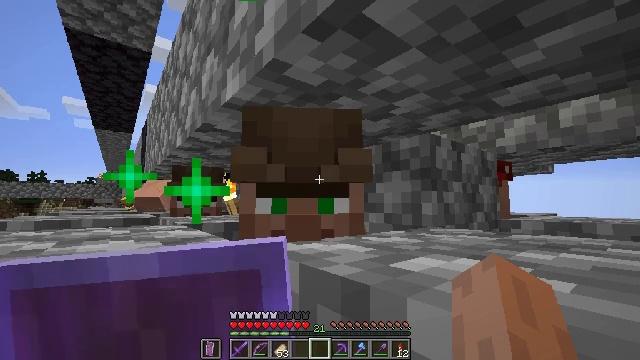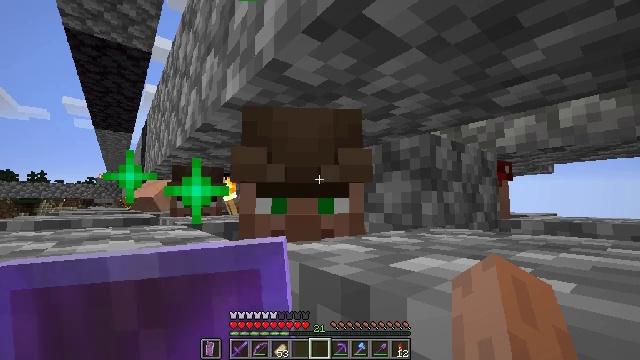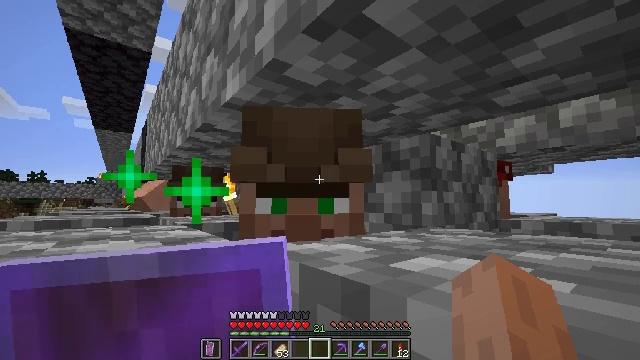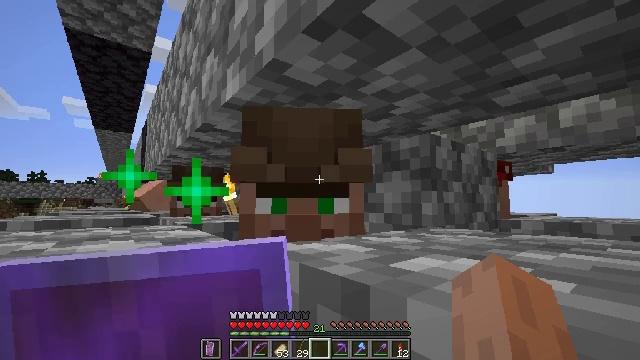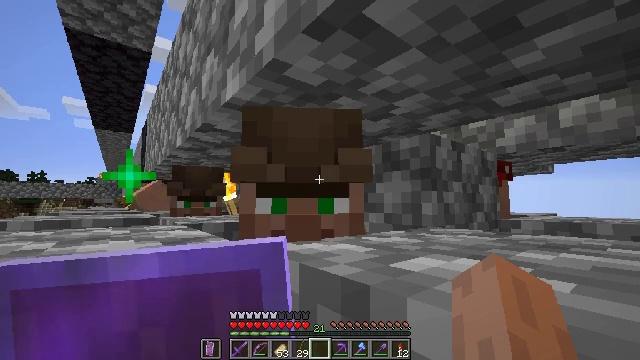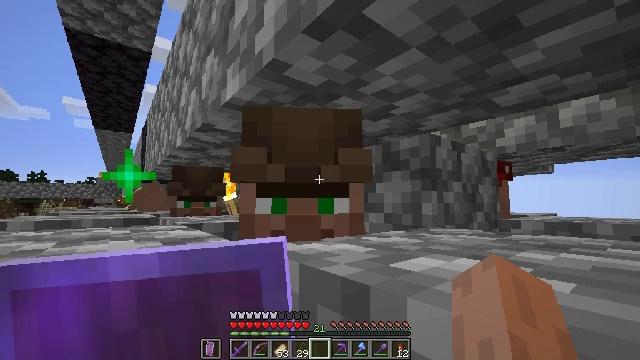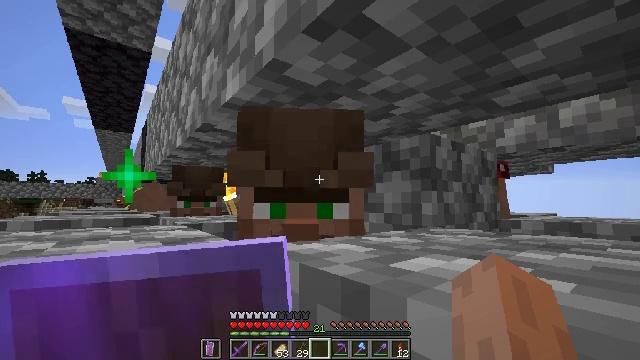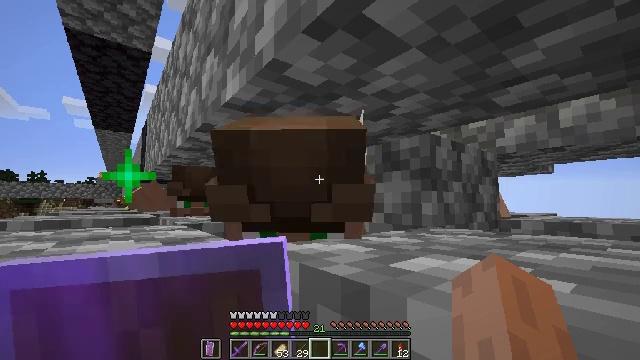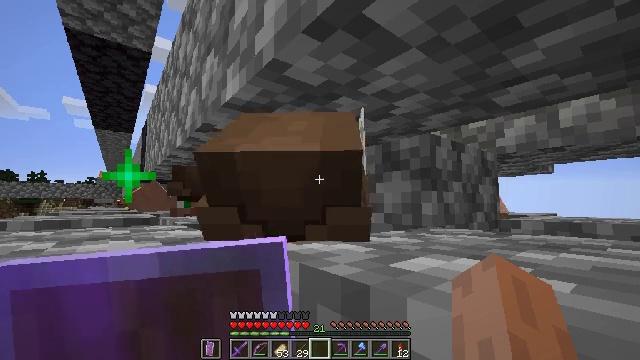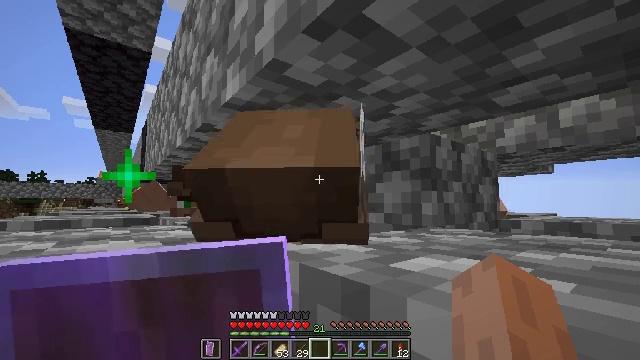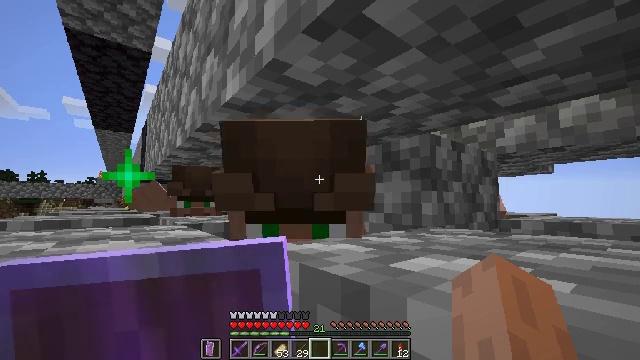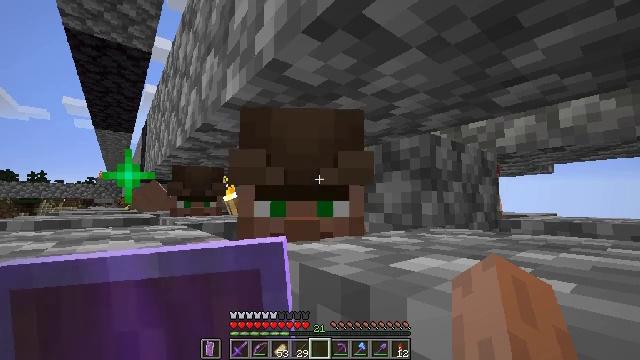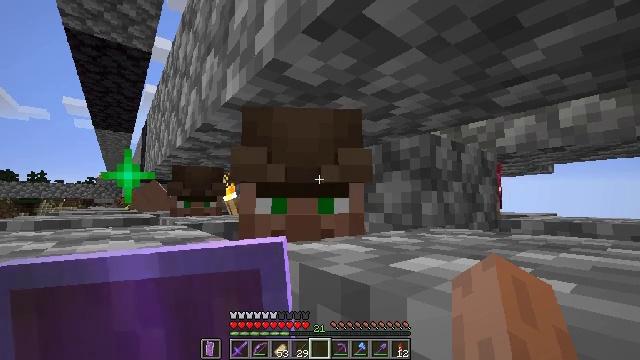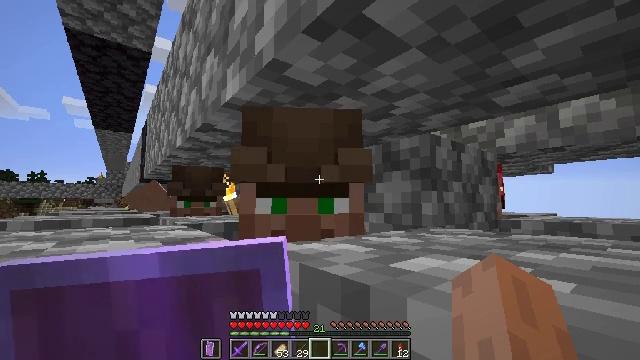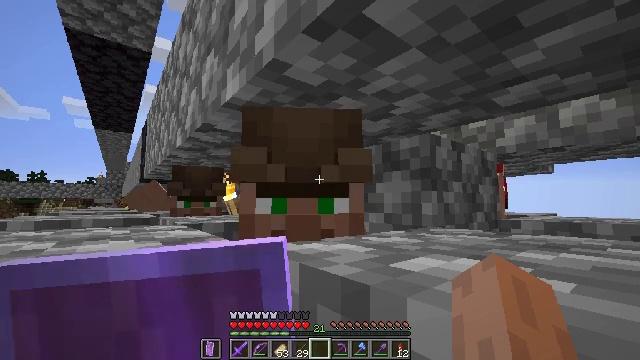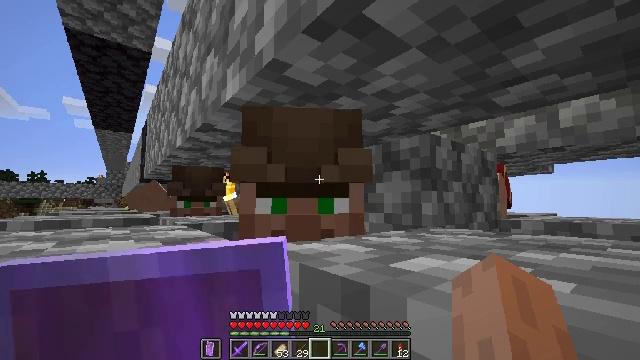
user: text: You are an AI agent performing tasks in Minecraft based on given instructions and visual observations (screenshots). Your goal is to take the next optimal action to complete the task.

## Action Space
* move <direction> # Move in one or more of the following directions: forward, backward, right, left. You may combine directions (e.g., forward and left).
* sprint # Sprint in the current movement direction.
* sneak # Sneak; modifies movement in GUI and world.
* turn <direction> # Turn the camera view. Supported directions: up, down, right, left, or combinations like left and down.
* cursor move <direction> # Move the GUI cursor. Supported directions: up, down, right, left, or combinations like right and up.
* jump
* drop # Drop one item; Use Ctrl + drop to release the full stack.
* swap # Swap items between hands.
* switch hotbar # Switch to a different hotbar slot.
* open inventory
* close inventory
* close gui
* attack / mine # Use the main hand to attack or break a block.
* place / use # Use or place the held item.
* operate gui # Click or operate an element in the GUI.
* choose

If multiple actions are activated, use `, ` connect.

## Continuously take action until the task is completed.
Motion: motion action
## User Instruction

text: Drop wheat seeds.
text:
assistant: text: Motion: no_op
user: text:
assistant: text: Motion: no_op
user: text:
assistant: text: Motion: no_op
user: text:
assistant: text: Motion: no_op
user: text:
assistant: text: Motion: no_op
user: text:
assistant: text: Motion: no_op
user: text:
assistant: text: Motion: no_op
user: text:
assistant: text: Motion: no_op
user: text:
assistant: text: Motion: no_op
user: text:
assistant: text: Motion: no_op
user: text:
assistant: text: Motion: no_op
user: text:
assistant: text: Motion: no_op
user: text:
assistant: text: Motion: no_op
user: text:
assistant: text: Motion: no_op
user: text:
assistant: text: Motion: no_op
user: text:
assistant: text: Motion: no_op
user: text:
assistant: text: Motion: no_op
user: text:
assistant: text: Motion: no_op
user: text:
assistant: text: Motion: no_op
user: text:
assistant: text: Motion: no_op
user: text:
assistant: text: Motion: use / place
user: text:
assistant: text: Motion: use / place
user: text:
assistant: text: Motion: use / place
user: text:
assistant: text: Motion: no_op
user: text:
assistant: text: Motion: no_op
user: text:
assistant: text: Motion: no_op
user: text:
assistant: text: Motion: no_op
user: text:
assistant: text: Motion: no_op
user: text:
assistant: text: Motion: no_op
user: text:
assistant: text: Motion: no_op